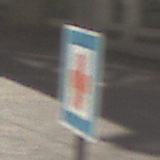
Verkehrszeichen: ErsteHilfe
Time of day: MorningAfternoon
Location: Outdoor (Urban)
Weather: PartlyCloudy
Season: NotSpecified
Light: Natural